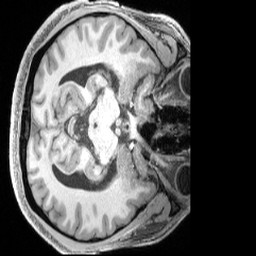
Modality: T1w
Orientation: axial
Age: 24
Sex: male
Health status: ill
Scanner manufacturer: siemens
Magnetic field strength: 3 T
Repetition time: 2.4 s
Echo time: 0.00222 s